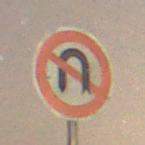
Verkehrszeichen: VerbotWenden
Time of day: Night
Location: Outdoor (Suburban)
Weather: Clear
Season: NotSpecified
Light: Artificial